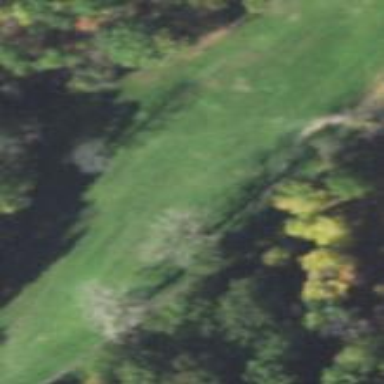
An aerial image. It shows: Golf fairway in the image.